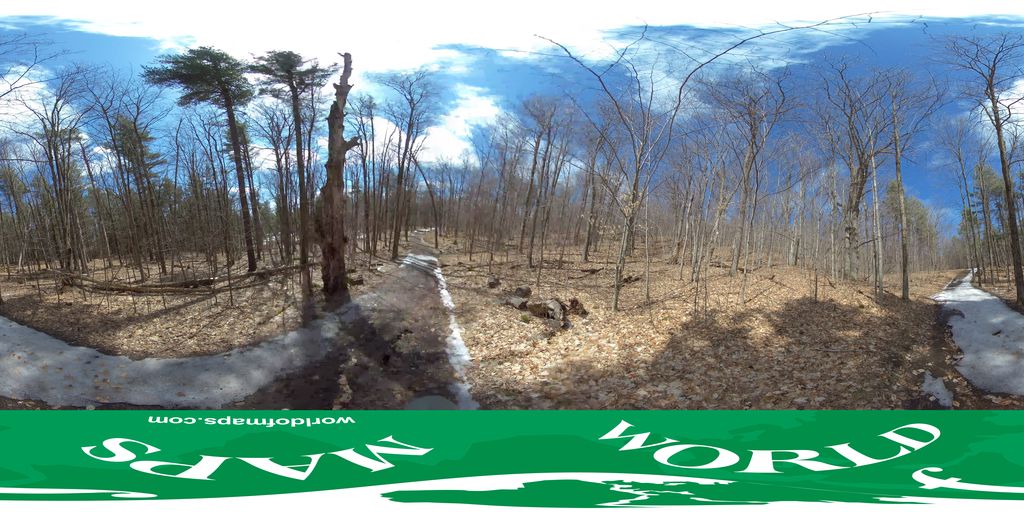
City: ottawa-gatineau